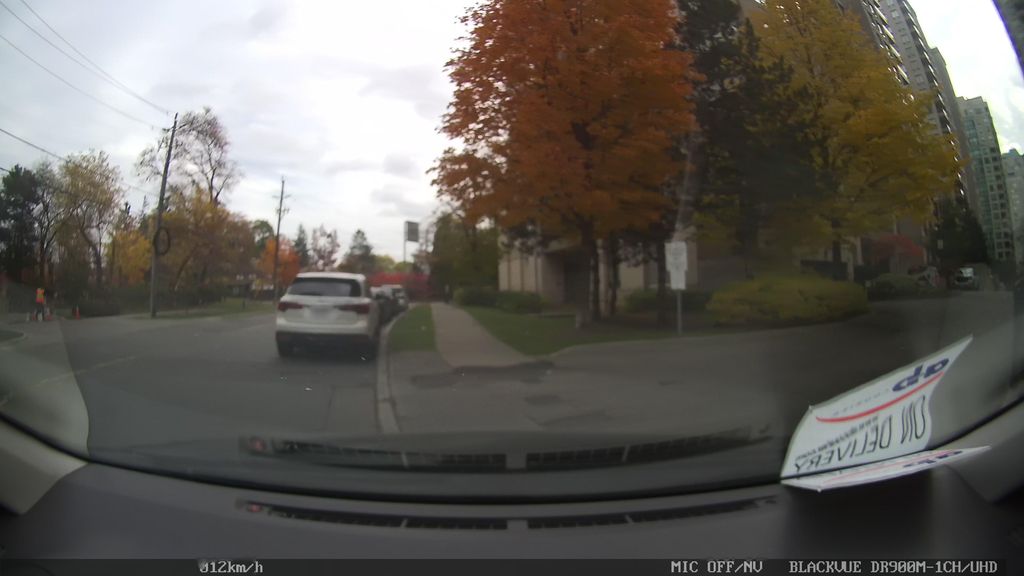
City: toronto